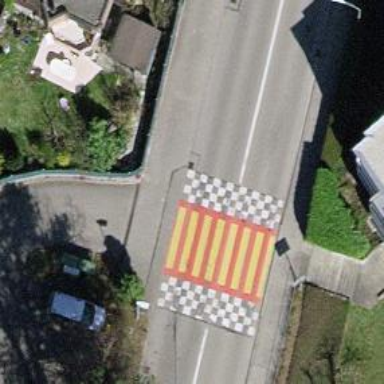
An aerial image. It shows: Marked zebra crossing on the road.